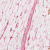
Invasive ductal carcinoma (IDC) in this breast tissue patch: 0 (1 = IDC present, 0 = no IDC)